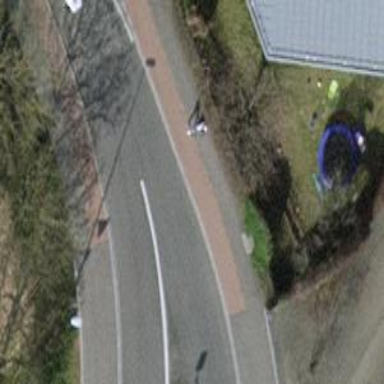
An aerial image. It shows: Street cabinet.